Field crop: maize
Growth stage: 2
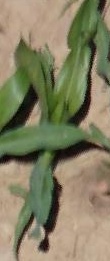
Species: maize